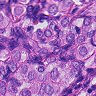
Metastatic tissue present: yes